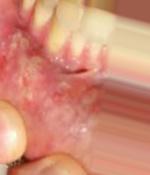
Condition: Mouth Ulcer